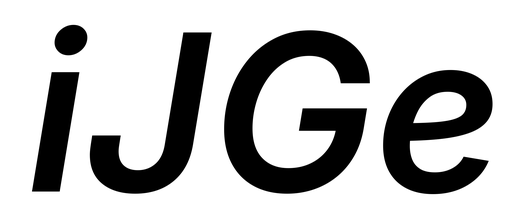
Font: Inter-Italic_SemiBold_Italic